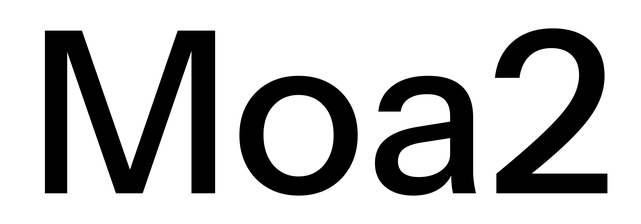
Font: InstrumentSans_Medium